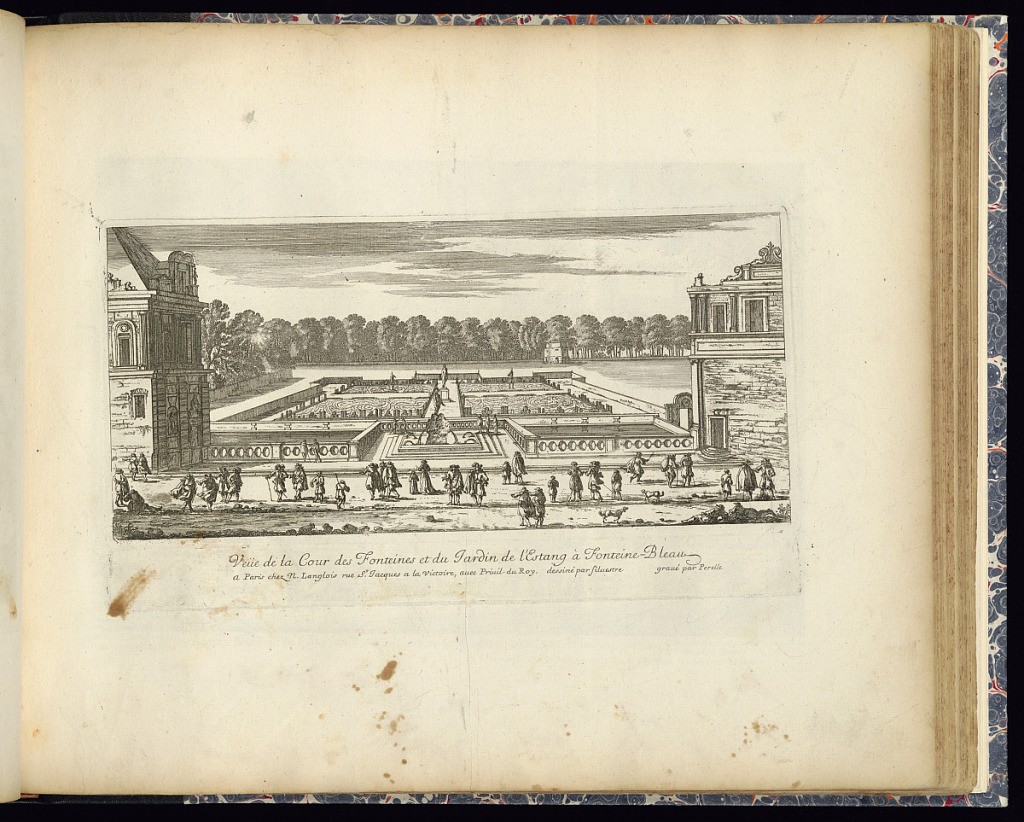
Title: Veüe de la Cour des Fonteines et du Jardin de l’Estang à Fonteine-Bleau
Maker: Israel Silvestre, French, 1621 – 1691
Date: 1660–1703
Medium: Etching on laid paper
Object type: Print
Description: View of the gardens at Fontainebleau with a fountain, balustrades, parterre planting, and a statue on a plinth in the center. Buildings on the sides and trees in the background. In the foreground, figures, and dogs. The plate is titled and signed.